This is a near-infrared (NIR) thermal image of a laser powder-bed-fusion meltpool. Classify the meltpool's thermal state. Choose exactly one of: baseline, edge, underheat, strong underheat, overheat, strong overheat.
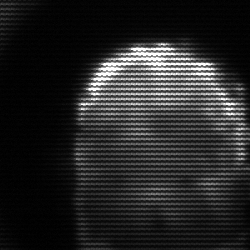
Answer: baseline